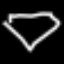
Label: diamond